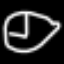
Label: clock